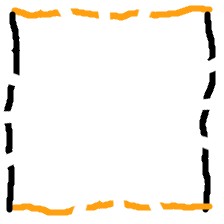
Shape: square